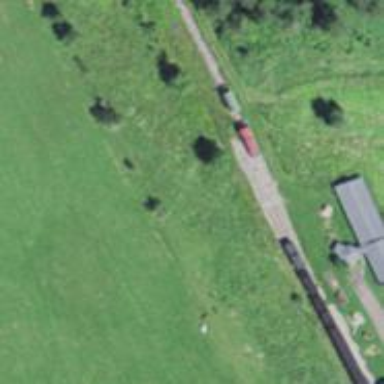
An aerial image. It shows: Preserved railway with spur service.